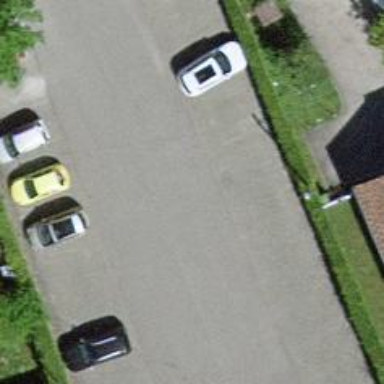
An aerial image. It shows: Paved parking area.